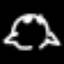
Label: frog